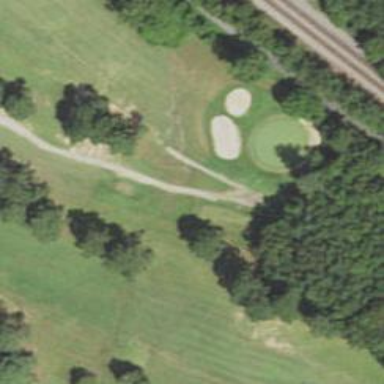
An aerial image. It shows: Golf tee.